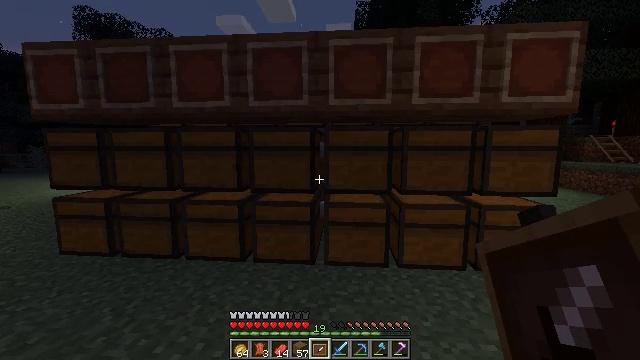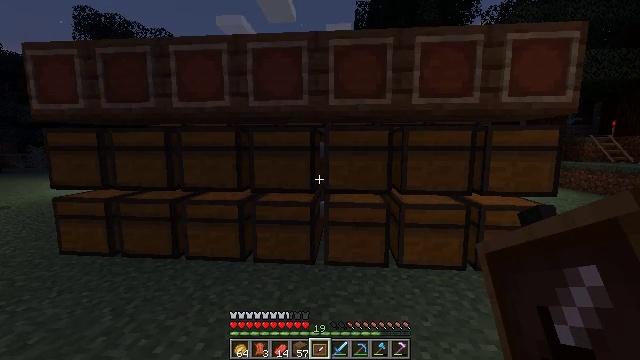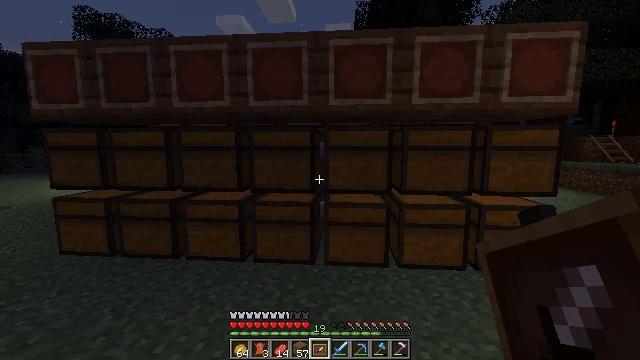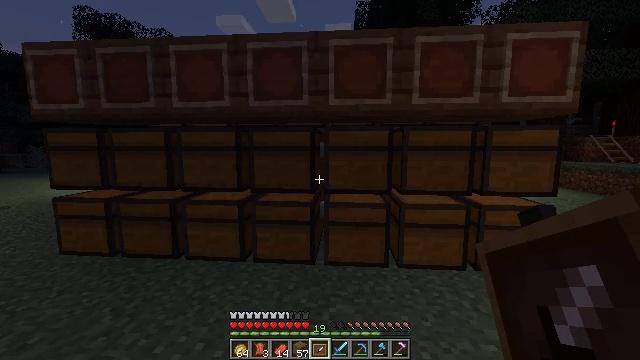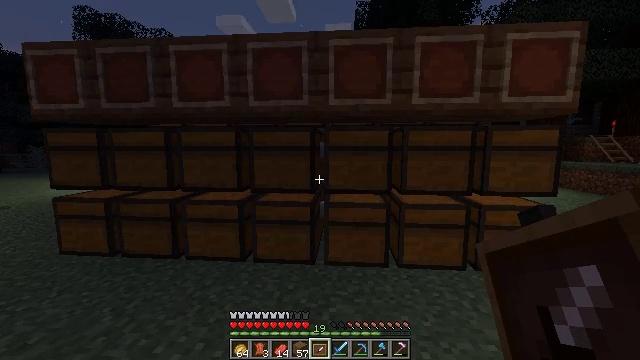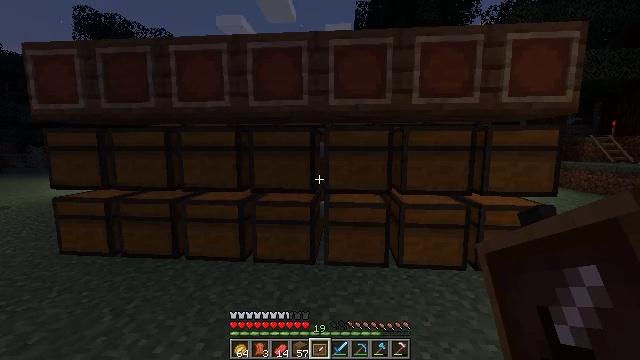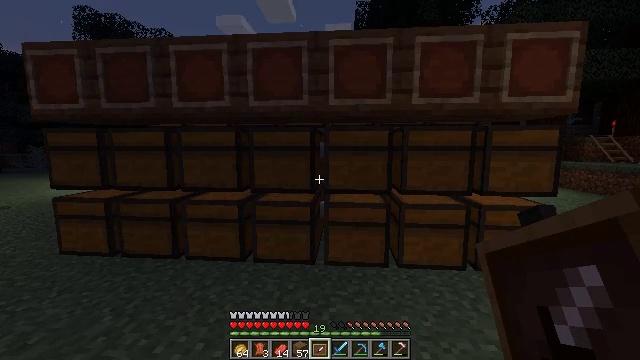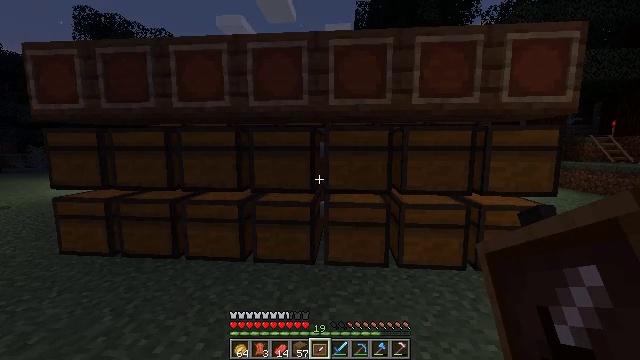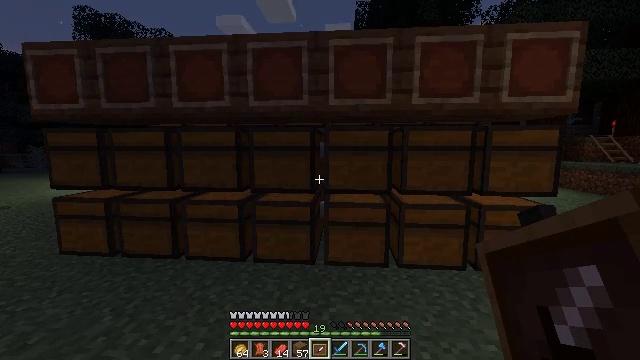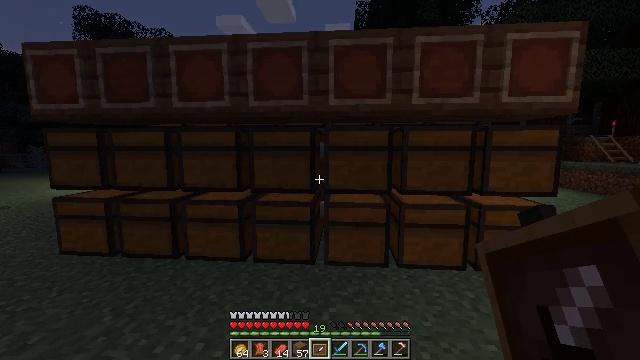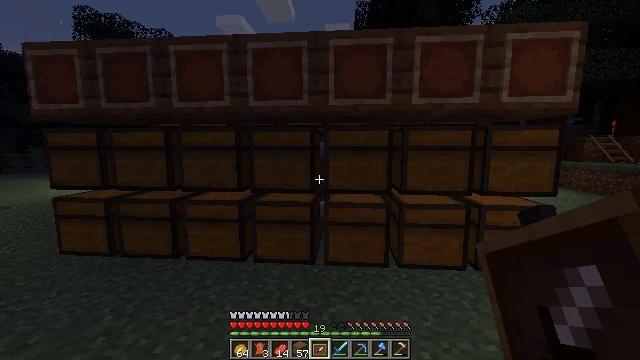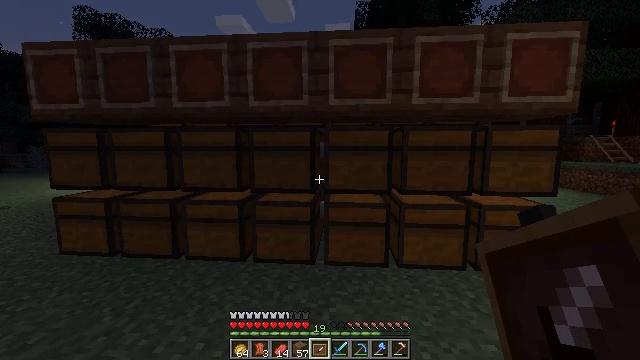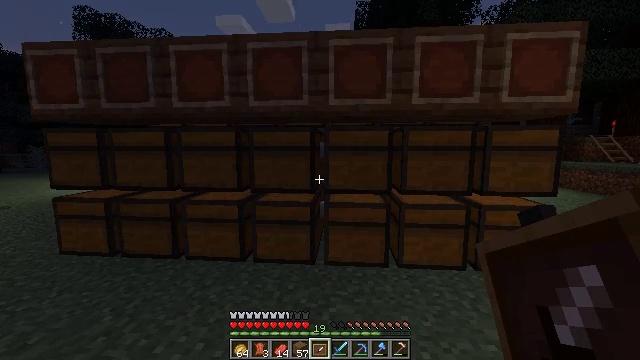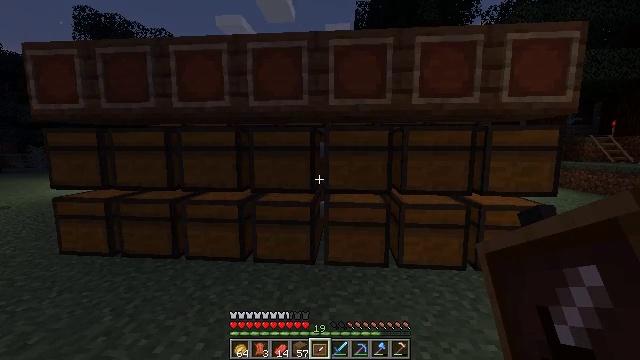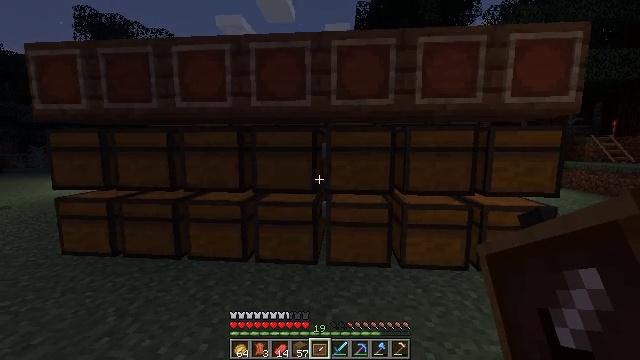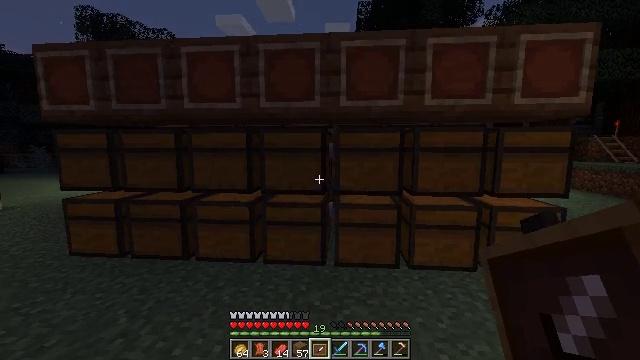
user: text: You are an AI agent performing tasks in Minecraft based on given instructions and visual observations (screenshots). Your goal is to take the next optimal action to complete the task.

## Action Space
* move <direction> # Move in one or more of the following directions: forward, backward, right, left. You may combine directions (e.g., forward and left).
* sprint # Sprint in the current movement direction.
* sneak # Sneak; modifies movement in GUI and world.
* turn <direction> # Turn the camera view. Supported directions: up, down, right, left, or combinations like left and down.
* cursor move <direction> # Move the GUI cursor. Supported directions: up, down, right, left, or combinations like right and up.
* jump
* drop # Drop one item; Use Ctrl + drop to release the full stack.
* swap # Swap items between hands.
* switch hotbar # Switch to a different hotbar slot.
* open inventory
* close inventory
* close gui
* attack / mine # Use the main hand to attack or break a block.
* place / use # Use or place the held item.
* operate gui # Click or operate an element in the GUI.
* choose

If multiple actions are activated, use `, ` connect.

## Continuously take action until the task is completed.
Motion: motion action
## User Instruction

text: Gather carrots from the field.
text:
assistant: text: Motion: no_op
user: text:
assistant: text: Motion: no_op
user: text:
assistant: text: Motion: no_op
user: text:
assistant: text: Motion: no_op
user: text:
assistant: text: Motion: no_op
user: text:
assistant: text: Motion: no_op
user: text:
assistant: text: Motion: no_op
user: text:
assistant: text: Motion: no_op
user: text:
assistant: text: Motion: no_op
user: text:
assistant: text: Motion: no_op
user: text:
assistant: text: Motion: no_op
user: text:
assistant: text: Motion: no_op
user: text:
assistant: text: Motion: no_op
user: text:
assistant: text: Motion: move left
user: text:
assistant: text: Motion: move left
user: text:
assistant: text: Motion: move left
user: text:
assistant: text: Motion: move left
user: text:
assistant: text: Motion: move left
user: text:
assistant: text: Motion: move left
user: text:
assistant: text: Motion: move left
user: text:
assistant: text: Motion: move left
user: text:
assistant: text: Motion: no_op
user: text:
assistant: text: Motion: turn right
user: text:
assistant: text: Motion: no_op
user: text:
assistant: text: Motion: no_op
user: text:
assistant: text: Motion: no_op
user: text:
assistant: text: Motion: no_op
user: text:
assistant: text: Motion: no_op
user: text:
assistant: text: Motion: move left
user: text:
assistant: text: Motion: move left